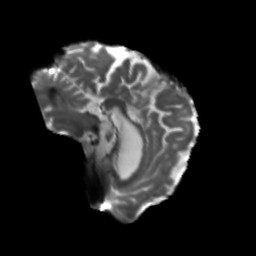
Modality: T2w
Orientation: sagittal
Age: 79
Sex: female
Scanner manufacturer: siemens
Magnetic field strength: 3 T
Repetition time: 5.25 s
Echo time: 0.08 s